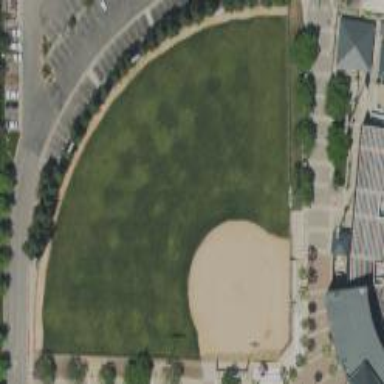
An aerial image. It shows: Baseball pitch for leisure and sports activities.